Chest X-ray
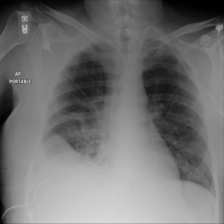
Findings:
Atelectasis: positive
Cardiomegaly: negative
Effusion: negative
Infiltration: positive
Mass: negative
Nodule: negative
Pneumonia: negative
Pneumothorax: negative
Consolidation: negative
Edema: negative
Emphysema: negative
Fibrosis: negative
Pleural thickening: negative
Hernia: negative